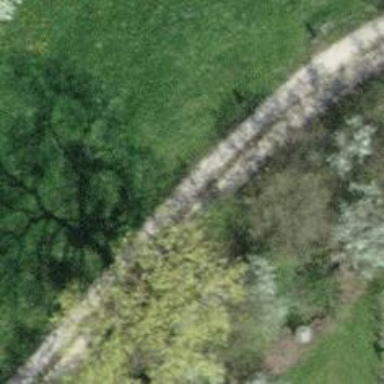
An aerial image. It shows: Track with grade 2 tracktype.